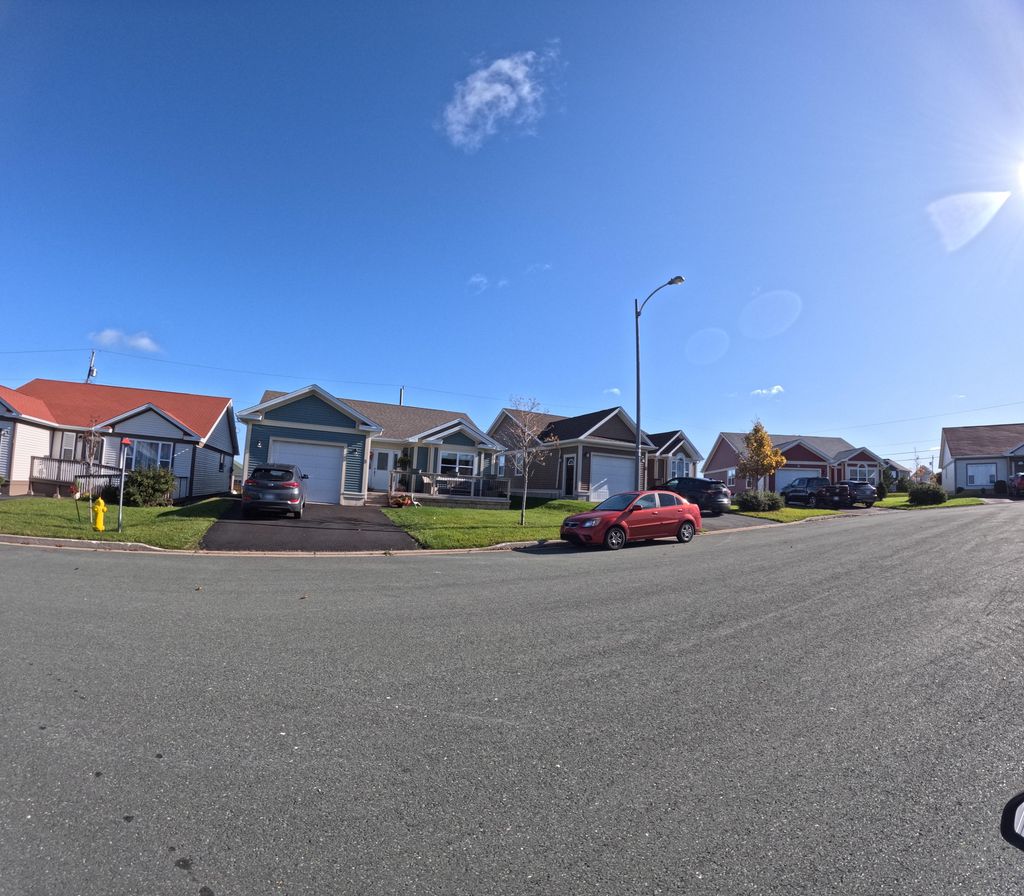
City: st_johns